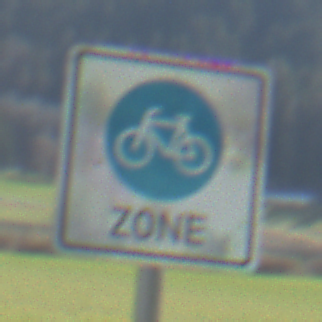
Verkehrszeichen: BeginnFahrradzone
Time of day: MorningAfternoon
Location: Outdoor (Nature)
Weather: PartlyCloudy
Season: NotSpecified
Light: Natural